Field crop: tomato
Growth stage: 2
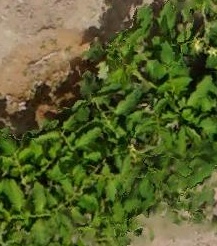
Species: tomato